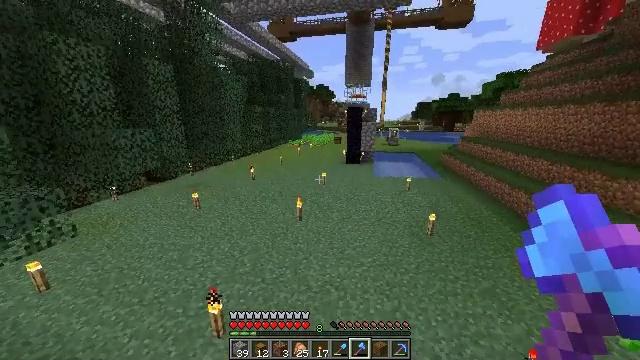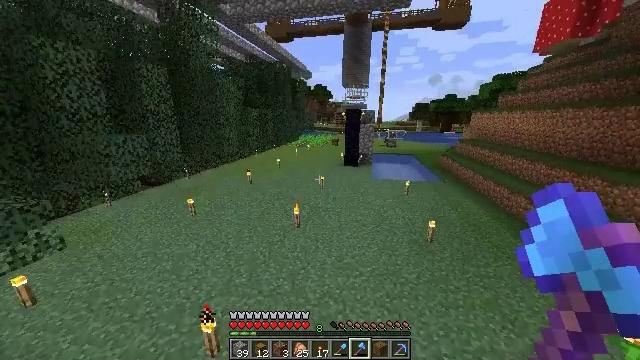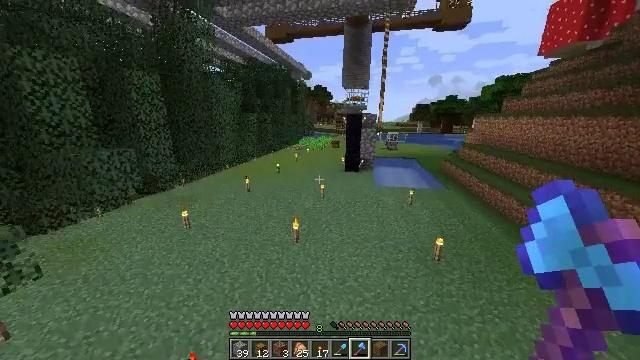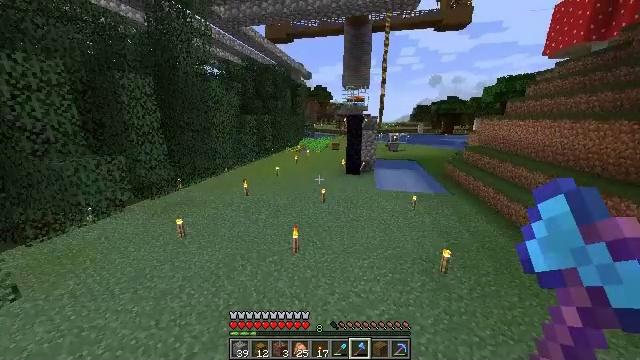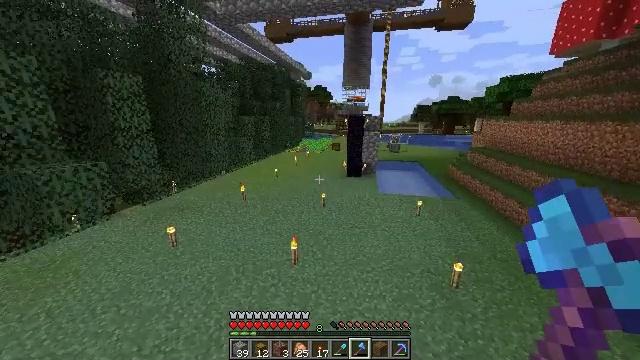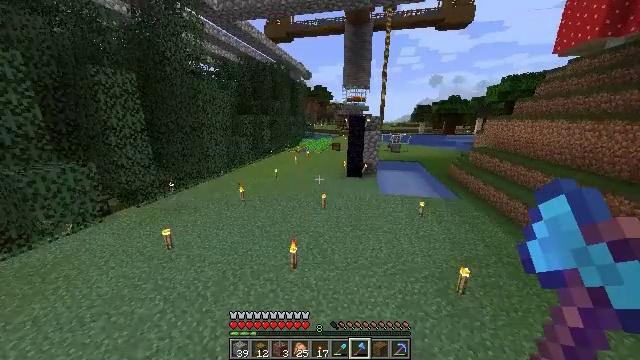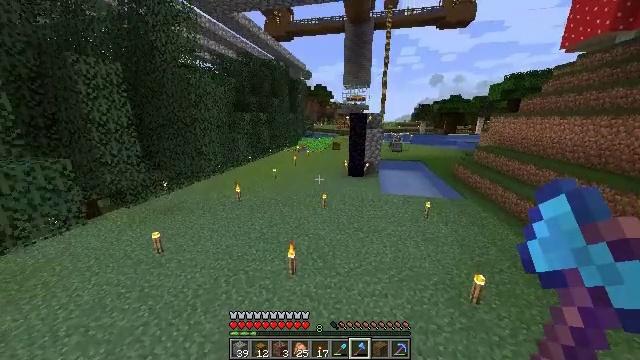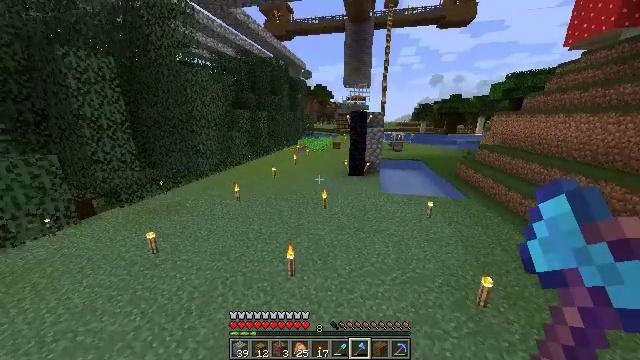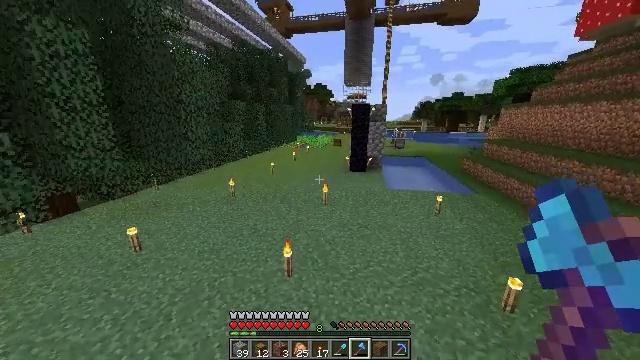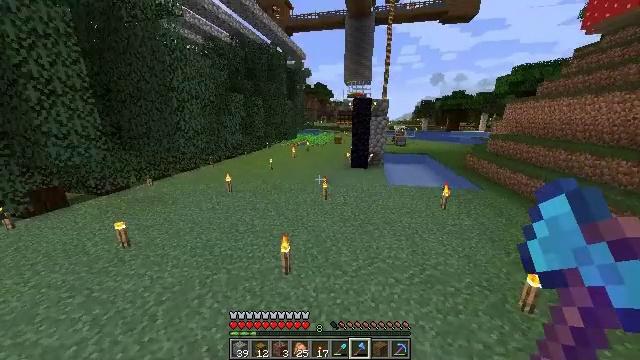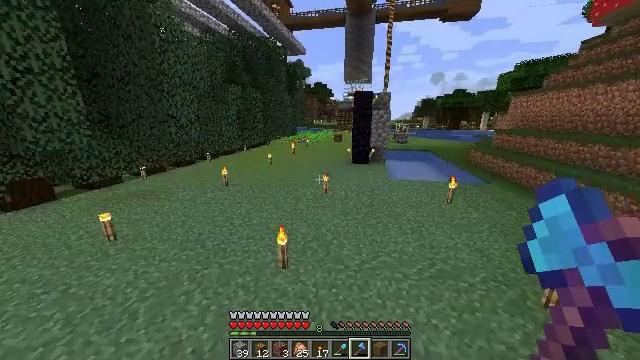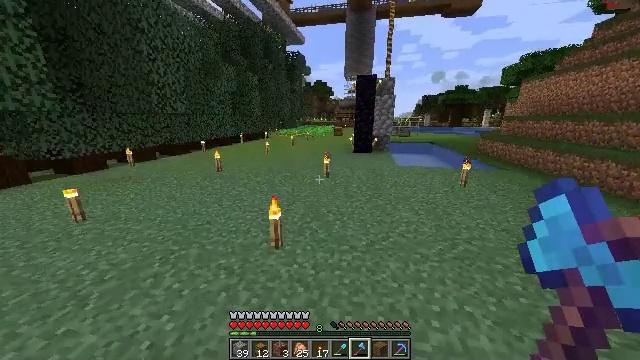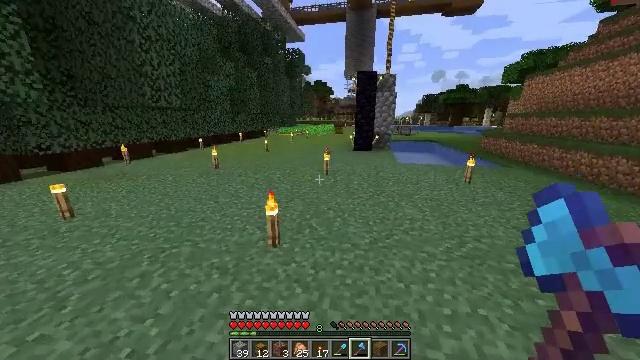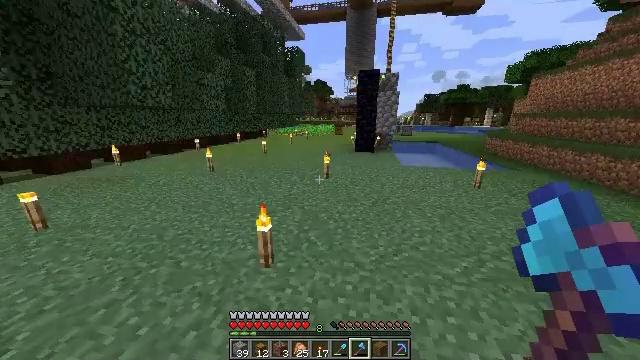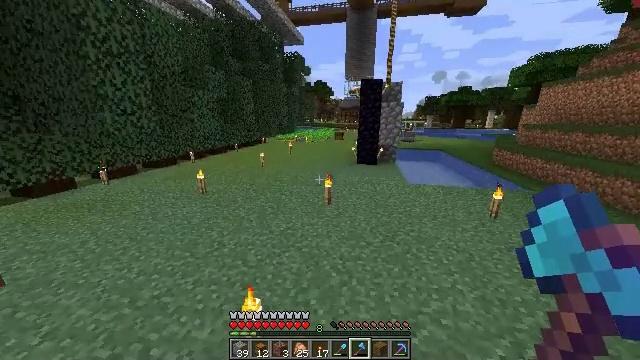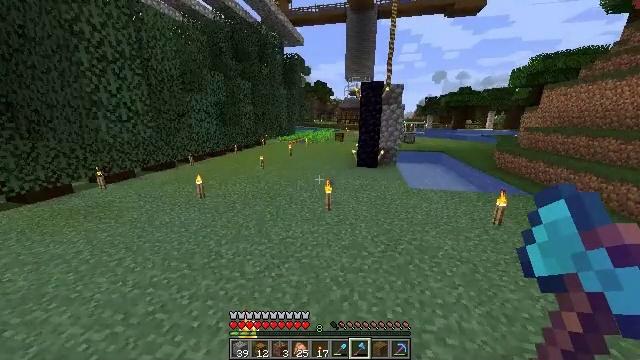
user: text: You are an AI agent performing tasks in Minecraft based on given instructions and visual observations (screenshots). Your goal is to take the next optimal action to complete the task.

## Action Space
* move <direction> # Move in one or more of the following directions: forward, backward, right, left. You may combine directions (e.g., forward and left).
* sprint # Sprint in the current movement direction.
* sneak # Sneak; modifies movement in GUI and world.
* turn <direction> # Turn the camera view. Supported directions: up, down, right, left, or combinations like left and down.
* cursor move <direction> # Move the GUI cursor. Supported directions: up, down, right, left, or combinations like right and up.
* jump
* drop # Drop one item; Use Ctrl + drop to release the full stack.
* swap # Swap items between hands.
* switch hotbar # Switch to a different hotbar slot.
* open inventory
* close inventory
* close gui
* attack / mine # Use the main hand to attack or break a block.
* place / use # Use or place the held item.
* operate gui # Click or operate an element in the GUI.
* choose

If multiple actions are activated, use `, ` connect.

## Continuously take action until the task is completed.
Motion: motion action
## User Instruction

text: Create glass by smelting sand.
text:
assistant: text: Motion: move forward, sprint, jump
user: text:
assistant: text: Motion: move forward, sprint, jump
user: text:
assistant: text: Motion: move forward, jump
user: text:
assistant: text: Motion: move forward, jump
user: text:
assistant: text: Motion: move forward, jump
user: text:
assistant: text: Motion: move forward, jump
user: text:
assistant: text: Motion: move forward, jump
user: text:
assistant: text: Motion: move forward, jump
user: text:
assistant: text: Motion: move forward, jump
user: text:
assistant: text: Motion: move forward, jump
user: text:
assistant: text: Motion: move forward, jump
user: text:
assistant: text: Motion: move forward, jump
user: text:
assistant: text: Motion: move forward, sprint, jump
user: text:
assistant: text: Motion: move forward, sprint, jump
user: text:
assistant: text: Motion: move forward, sprint, jump
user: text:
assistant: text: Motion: move forward, sprint, jump
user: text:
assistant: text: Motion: move forward, jump
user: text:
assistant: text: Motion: move forward, jump
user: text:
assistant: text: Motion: move forward, jump
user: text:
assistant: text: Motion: move forward, jump
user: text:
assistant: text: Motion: move forward, jump
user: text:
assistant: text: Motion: move forward, jump
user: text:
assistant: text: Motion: move forward, jump
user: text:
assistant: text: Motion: move forward, jump
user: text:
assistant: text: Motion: move forward, jump
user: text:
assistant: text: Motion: move forward, sprint, jump
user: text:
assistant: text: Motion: move forward, sprint, jump
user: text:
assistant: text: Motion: move forward, sprint, jump
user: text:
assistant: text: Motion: move forward, sprint, jump
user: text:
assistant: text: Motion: move forward, jump